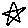
Label: star